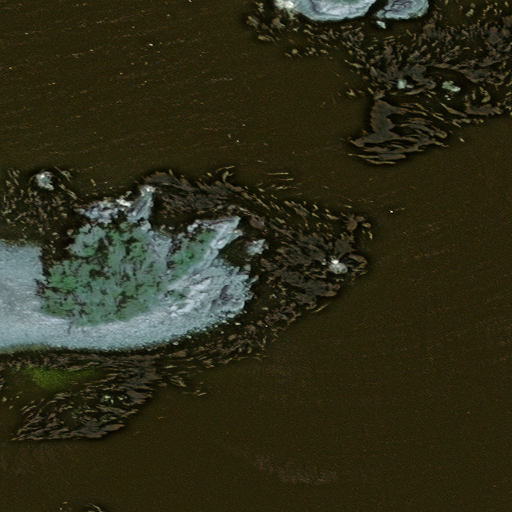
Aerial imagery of island in Alaska named Blackbird Island containing only unknown